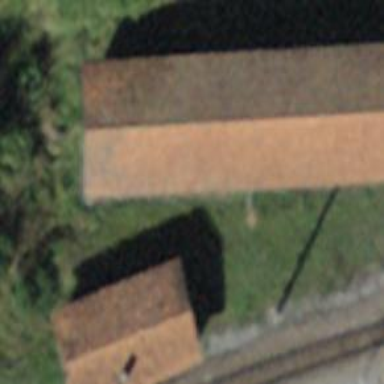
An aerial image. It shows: Building used as railway workshop.